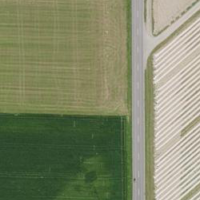
EUNIS habitat code: 52
Species observed at this site:
Lycopus europaeus